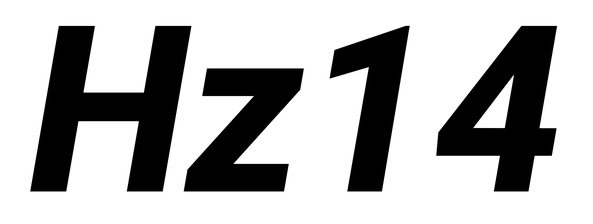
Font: Roboto-Italic_ExtraBold_Italic